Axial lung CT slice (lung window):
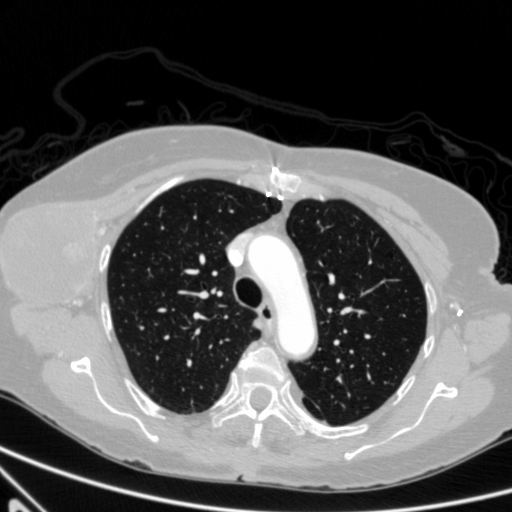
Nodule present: no